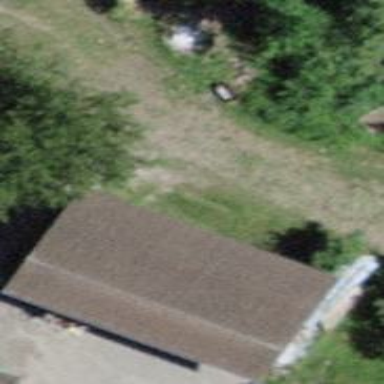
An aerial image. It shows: Shed.